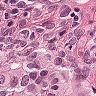
Metastatic tissue present: yes